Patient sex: M
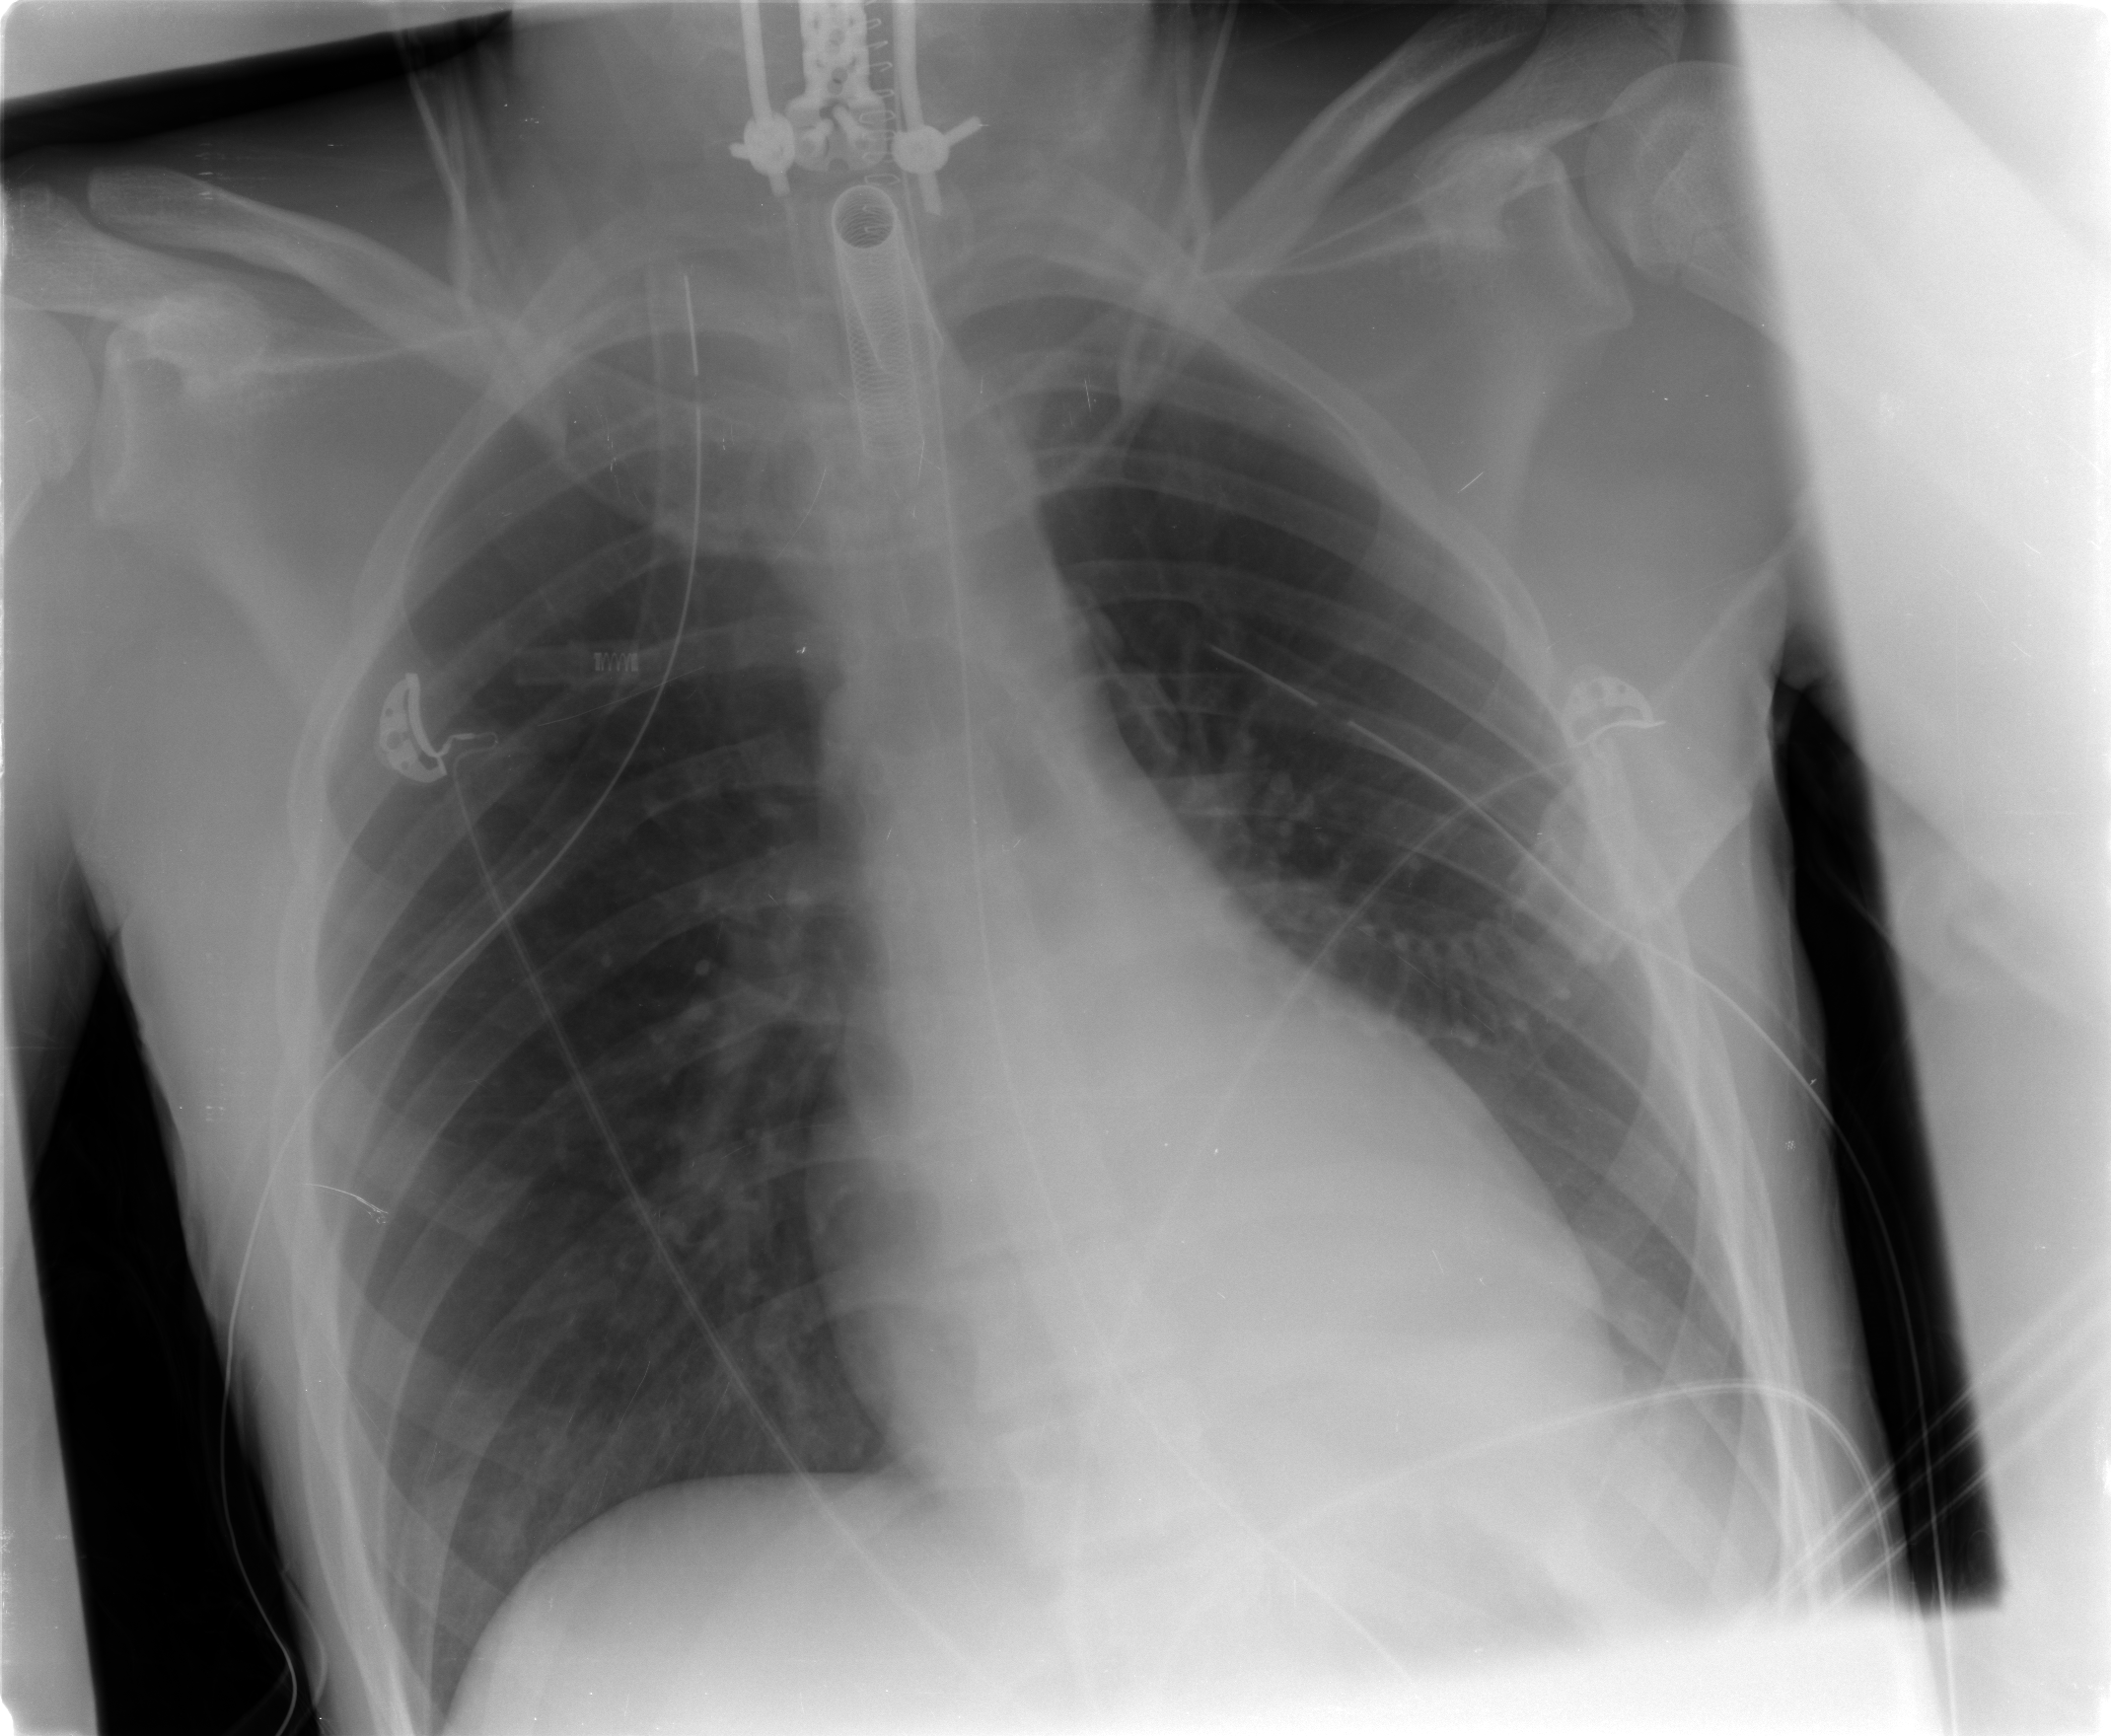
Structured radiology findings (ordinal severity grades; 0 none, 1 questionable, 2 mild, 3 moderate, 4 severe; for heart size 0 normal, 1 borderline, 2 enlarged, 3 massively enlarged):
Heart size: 1
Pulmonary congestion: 0
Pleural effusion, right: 0
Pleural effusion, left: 2
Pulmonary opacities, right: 0
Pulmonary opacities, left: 0
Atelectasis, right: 0
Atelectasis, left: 2